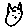
Label: cat